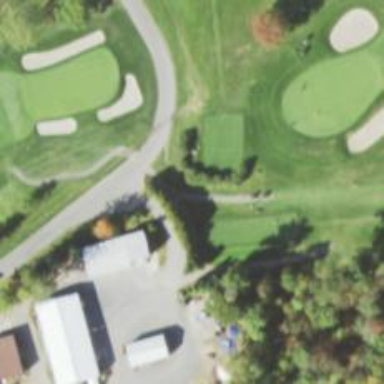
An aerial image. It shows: Path for both road and golf.